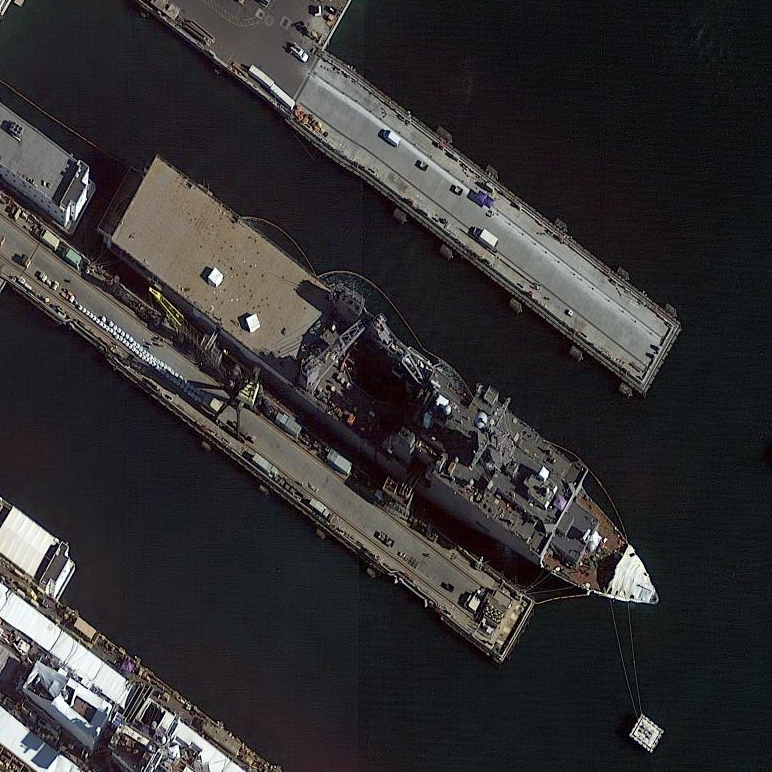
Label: combat